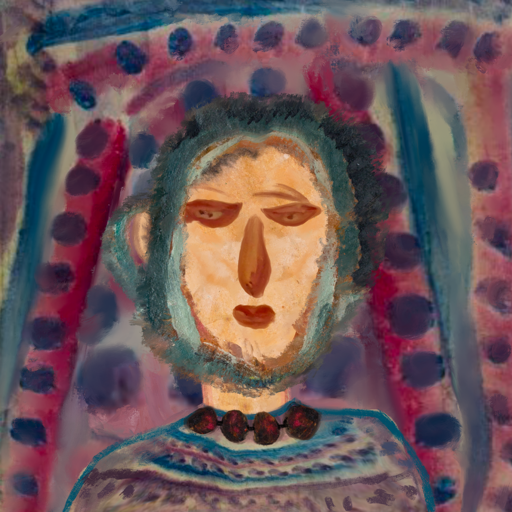
Background: HillGirl, Head And Neck Front: Childish, Face Front: Pious_Lady, Bust: HillGirl, Hair Front: Boggyland, Head Accessory: Blank, Second Necklace: Blank, Necklace: Mosgoul, Baby: Blank